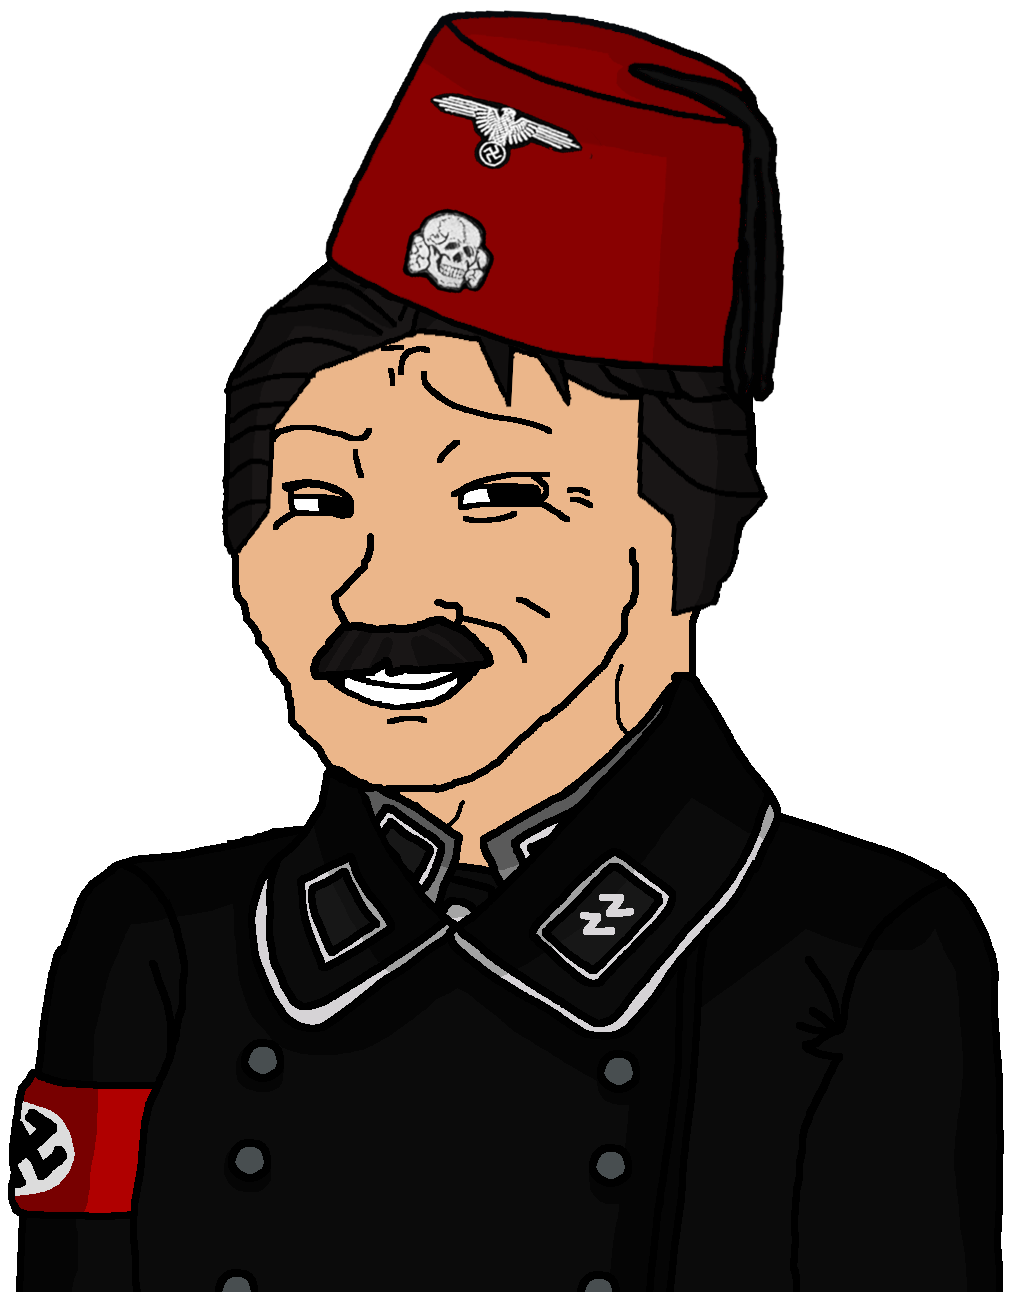
Label: 5_Smugjak